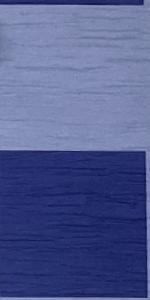
Label: Empty